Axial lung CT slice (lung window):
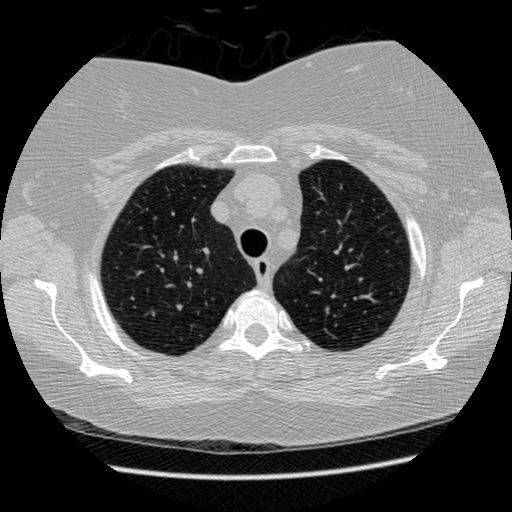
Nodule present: no